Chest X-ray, PA view. Patient: 18 years old, sex M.
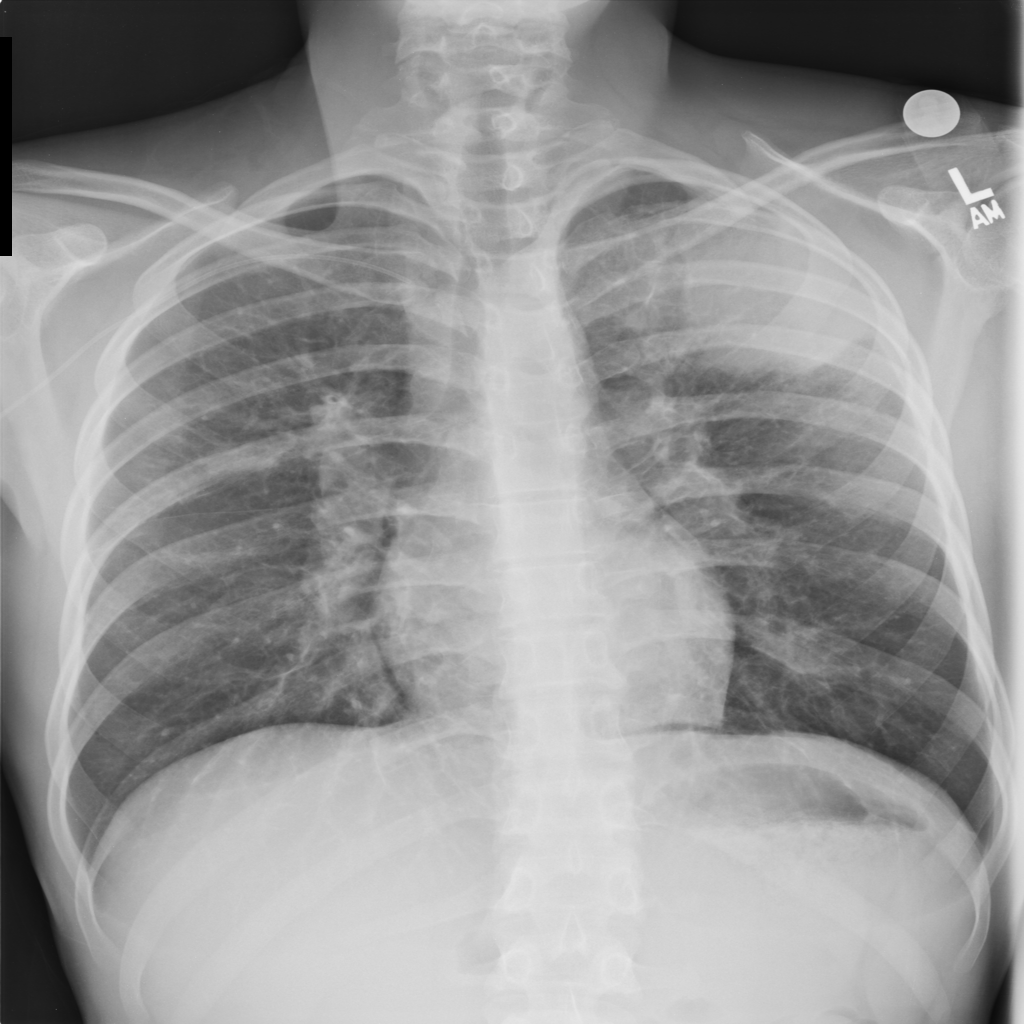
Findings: Mass, Pleural_Thickening, Pneumothorax